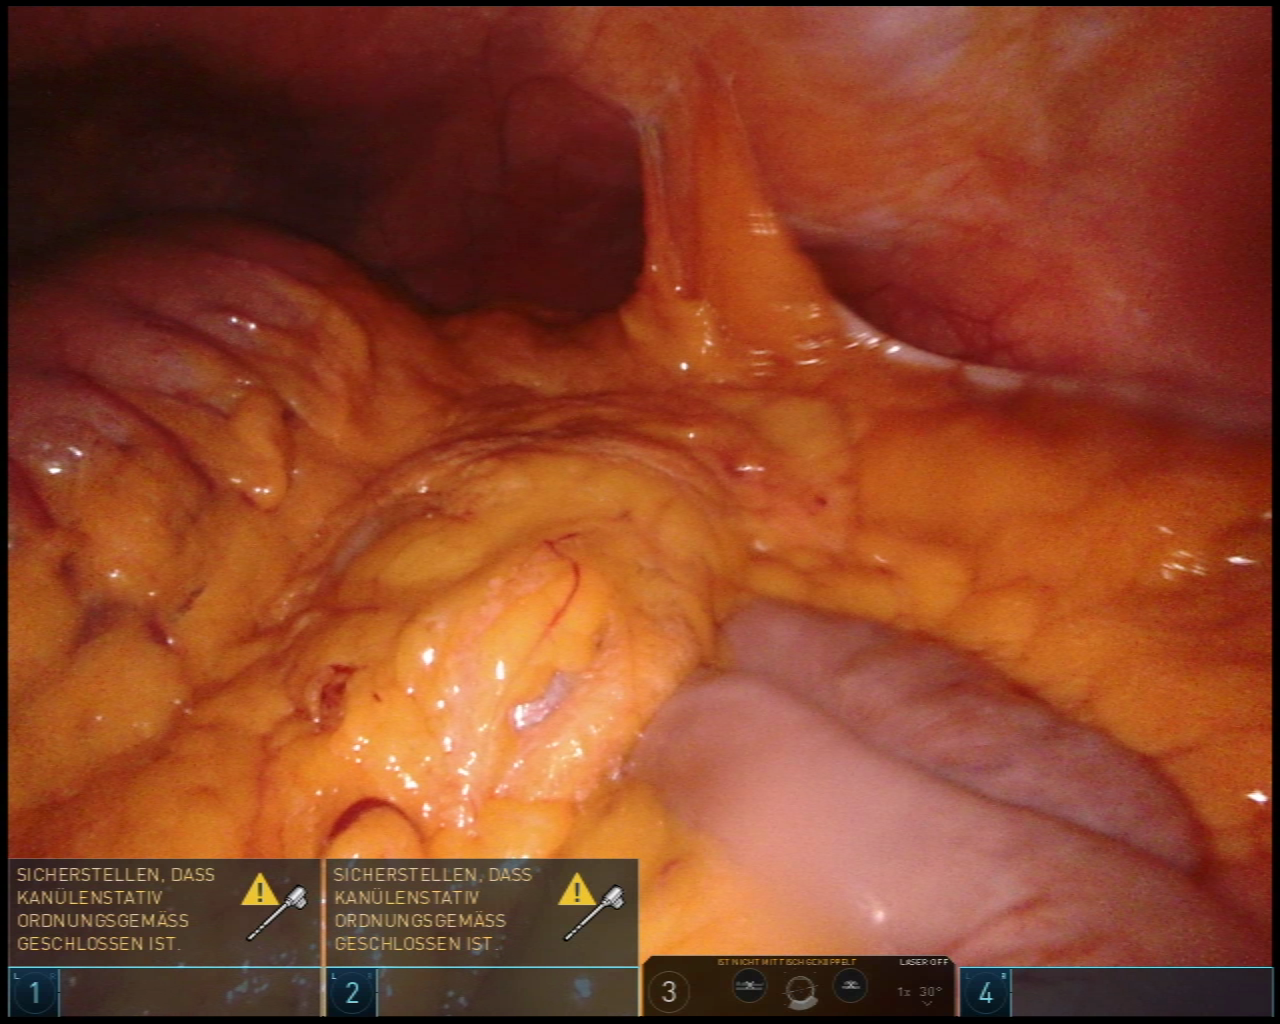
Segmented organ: stomach
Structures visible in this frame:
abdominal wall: yes
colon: yes
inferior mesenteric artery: no
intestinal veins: no
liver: no
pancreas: no
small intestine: yes
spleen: no
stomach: yes
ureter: no
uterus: no
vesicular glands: no